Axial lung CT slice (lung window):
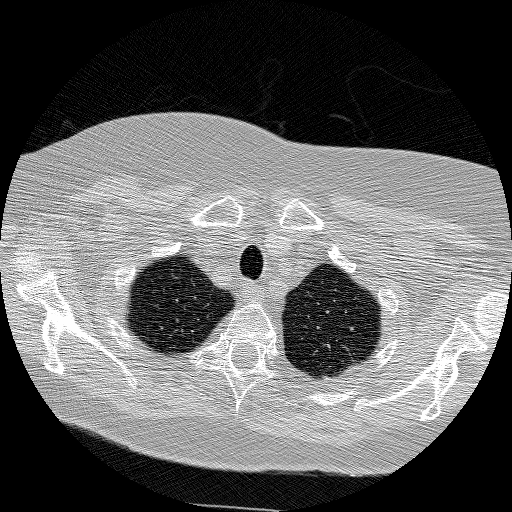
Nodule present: no